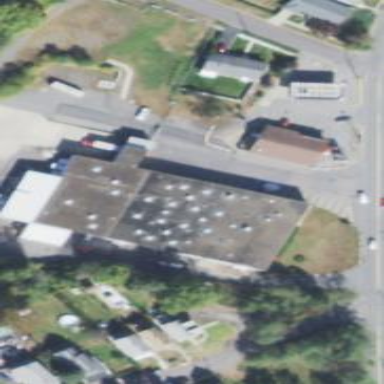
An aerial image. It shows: Warehouse building.